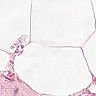
Metastatic tissue present: no